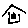
Label: house